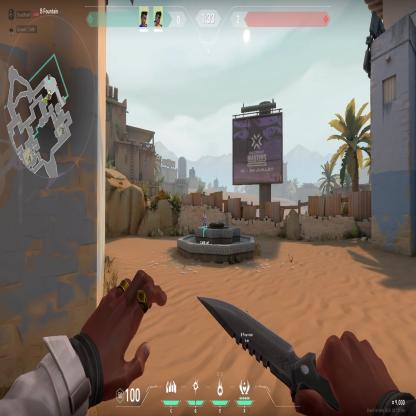
Label: teammate